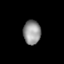
Tissue: lung
Cell type: Epithelial cells
Senescence score: 0.6016
Nuclear area (px): 411
Mean DAPI intensity: 147.737